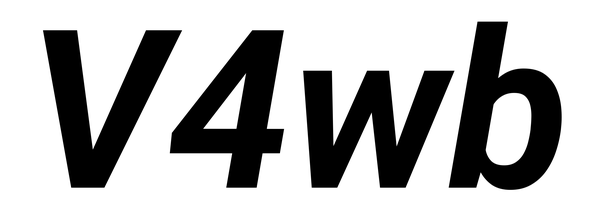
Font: Roboto-Italic_Bold_Italic